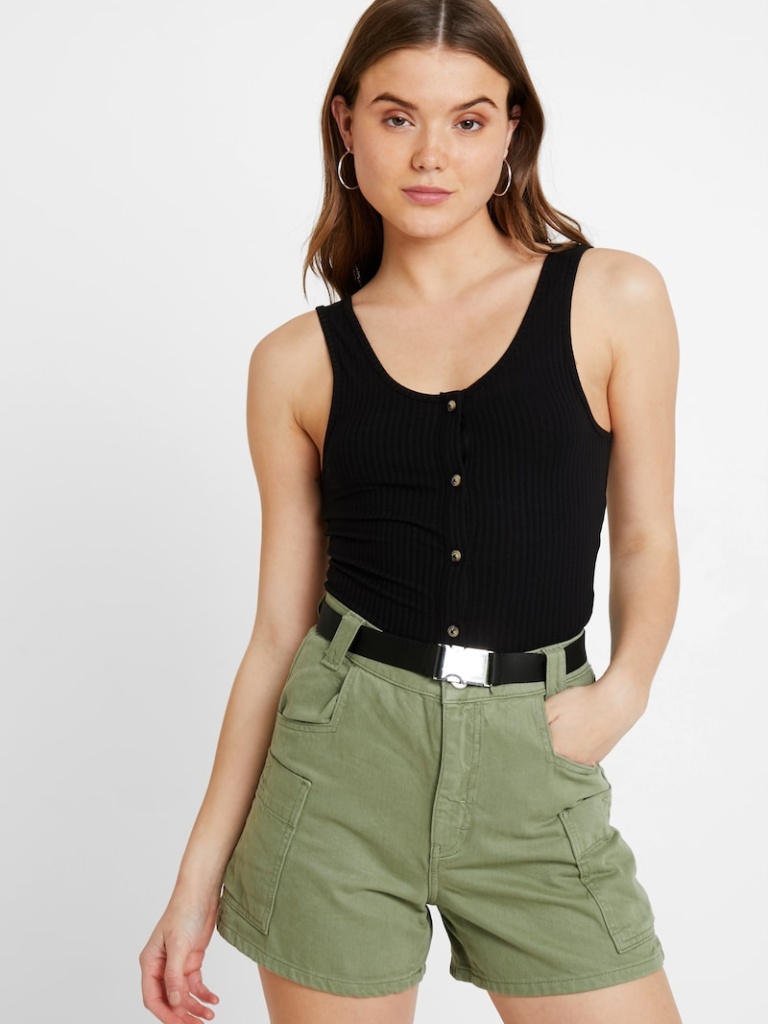
ribbed tight sleeveless hip length Fully Tucked in scoop bodysuit